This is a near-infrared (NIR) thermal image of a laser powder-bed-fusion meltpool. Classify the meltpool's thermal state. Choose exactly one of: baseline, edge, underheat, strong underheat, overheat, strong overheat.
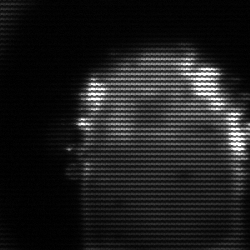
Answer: baseline